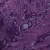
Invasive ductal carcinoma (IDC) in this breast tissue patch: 0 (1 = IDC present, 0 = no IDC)